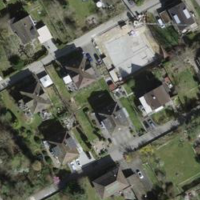
EUNIS habitat code: 55
Species observed at this site:
Trifolium repens